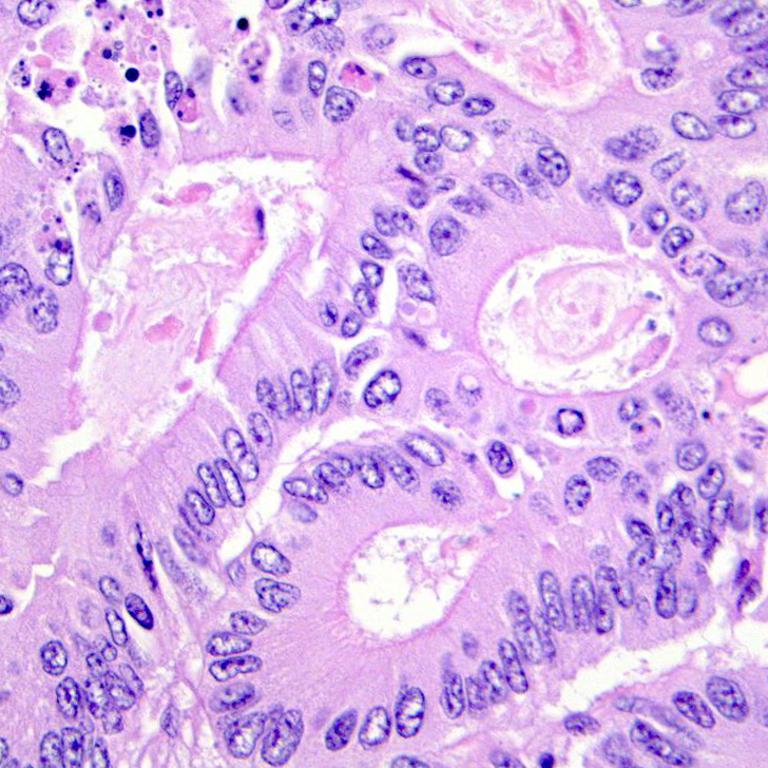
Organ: colon
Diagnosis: adenocarcinomas